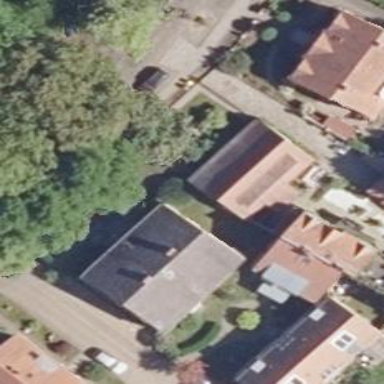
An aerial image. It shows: Gabled building.